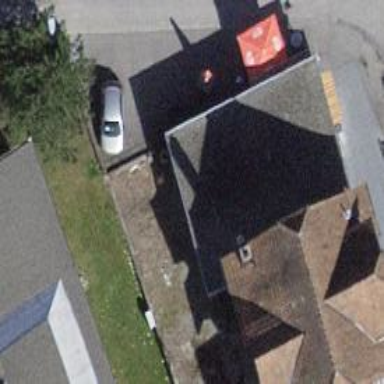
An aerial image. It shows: Fast food establishment.